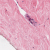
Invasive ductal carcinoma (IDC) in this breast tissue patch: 0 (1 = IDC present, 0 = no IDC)